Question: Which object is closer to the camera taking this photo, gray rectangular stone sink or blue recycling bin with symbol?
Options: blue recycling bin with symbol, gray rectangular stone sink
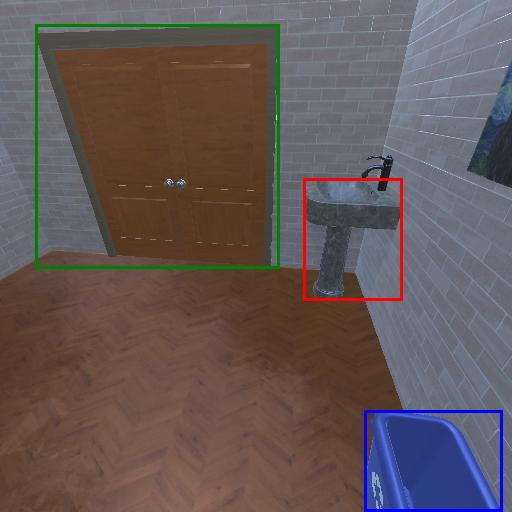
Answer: blue recycling bin with symbol